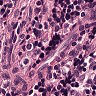
Metastatic tissue present: no